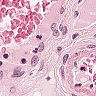
Metastatic tissue present: no